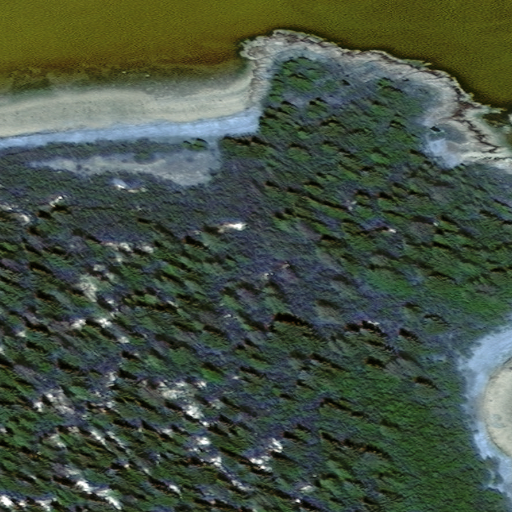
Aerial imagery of cape in Alaska named Rowlee Point containing only unknown